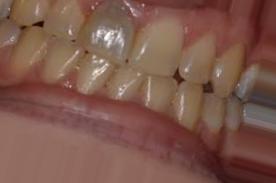
Condition: Tooth Discoloration